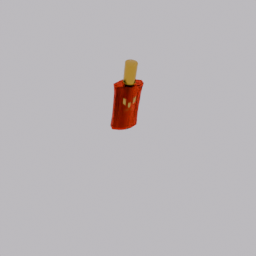
Label: tools